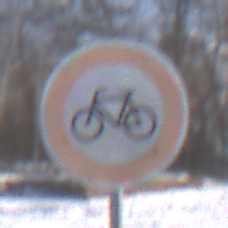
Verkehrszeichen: VerbotRadverkehr
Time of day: MorningAfternoon
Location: Outdoor (Nature)
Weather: PartlyCloudy
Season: Winter
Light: Natural